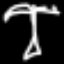
Label: palm tree